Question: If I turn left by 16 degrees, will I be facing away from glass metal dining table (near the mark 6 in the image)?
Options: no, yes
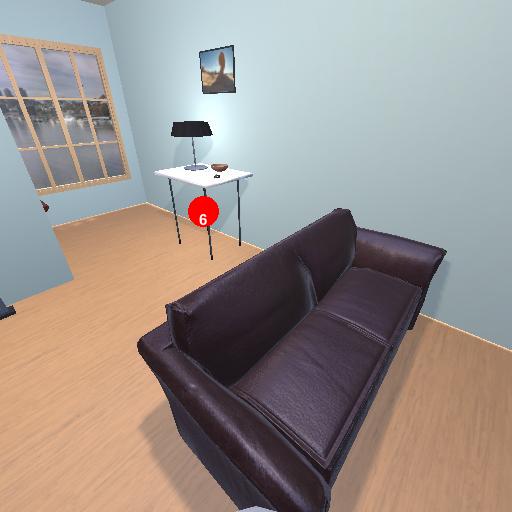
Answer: no